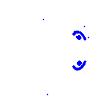
Particle: electron